Interaction volume radius: 5 \u00c5
Interaction volume height: 15 \u00c5
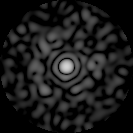
Disorder parameter: 0.8761